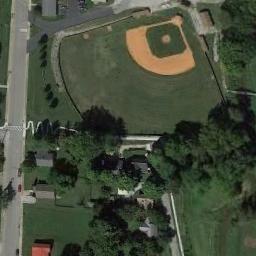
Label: baseball_diamond